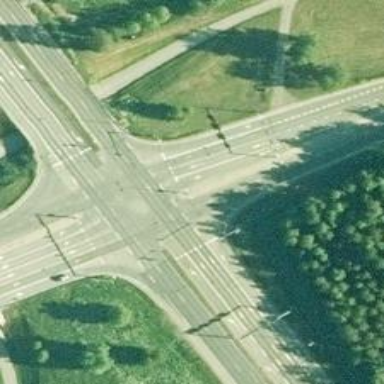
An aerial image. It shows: Secondary road with asphalt surface.